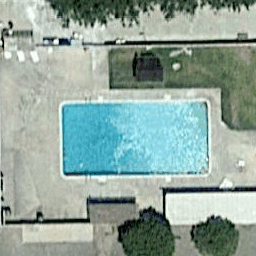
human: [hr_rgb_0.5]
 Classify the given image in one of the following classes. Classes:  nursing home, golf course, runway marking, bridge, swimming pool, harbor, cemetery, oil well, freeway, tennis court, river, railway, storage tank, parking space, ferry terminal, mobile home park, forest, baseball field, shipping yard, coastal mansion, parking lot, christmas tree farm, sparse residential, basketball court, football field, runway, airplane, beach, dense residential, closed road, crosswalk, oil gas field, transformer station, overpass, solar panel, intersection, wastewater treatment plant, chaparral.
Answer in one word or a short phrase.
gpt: swimming pool